Question: I have recently started using fragments have created a demo app which looks like this:

Clicking on each button switches between fragment 1, Fragment 2, and Fragment 3.
What I am trying to accomplish is to only have 1 instance of each Fragment and reuse that. (Please note that all the fragments are created and added dynamically). Currently I am doing this by creating a HashMap of fragment and placing each instance and grabbing it from there.
So my questions are:
Is there a better way of doing this:
By using FragmentManager's putFragment(...) method? 'putFragment (Bundle bundle, String key, Fragment fragment)' I can't figure out how to use it in my case. If anyone can give me an example of how to use this method.
Is it expensive to hold onto a reference of each fragment in my activity? Does this keep all the fragments alive? I am using soft reference to tackle this but I am not sure if this is the proper way of doing this. Please point me towards any alternative way of doing this or let me know if this is best way to accomplish this.
Thanks in advance.
Here is my code:
:
I am trying to reuse fragments from the back stack, trying to only add them if it does not exists in the back stack. The code below gives me the Illegal state exception after I navigate away from fragment one -> come back to it -> then try to press back button:
'''
10-28 13:21:40.255: ERROR/MessageQueue-JNI(3548): java.lang.IllegalStateException: Fragment already added: FragmentOne{423db570 #0 id=0x7f050006 fragOne}
public class MainActivity extends Activity implements View.OnClickListener {
private Button btnOne;
private Button btnTwo;
private Button btnThree;
/* Called when the activity is first created.
*/
@Override
public void onCreate(Bundle savedInstanceState) {
super.onCreate(savedInstanceState);
setContentView(R.layout.main);
initialize();
if(findViewById(R.id.fl) != null){
if(savedInstanceState != null)
return;
}
FragmentManager.enableDebugLogging(true);
updateView("fragOne");
}
private void initialize(){
btnOne = (Button) findViewById(R.id.button1);
btnTwo = (Button) findViewById(R.id.button2);
btnThree = (Button) findViewById(R.id.button3);
btnOne.setOnClickListener(this);
btnTwo.setOnClickListener(this);
btnThree.setOnClickListener(this);
fragHolder = new HashMap<String, SoftReference<Fragment>>();
}
private void updateView(String tag){
FragmentTransaction ft = getFragmentManager().beginTransaction();
Fragment frag = getFragmentManager().findFragmentByTag(tag);
boolean addToStack = true;
if(frag == null){
if(tag.equals("fragOne"))
frag = new FragmentOne();
else if(tag.equals("fragTwo"))
frag = new FragmentTwo();
else if(tag.equals("fragThree"))
frag = new FragmentThree();
}else{
//Don't add to back stack
addToStack = false;
}
ft.replace(R.id.fl, frag, tag);
if(addToStack)
ft.addToBackStack(null);
ft.commit();
}
@Override
public void onClick(View v) {
switch(v.getId()){
case R.id.button1:
updateView("fragOne");
break;
case R.id.button2:
updateView("fragTwo");
break;
case R.id.button3:
updateView("fragThree");
break;
}
}
}
'''
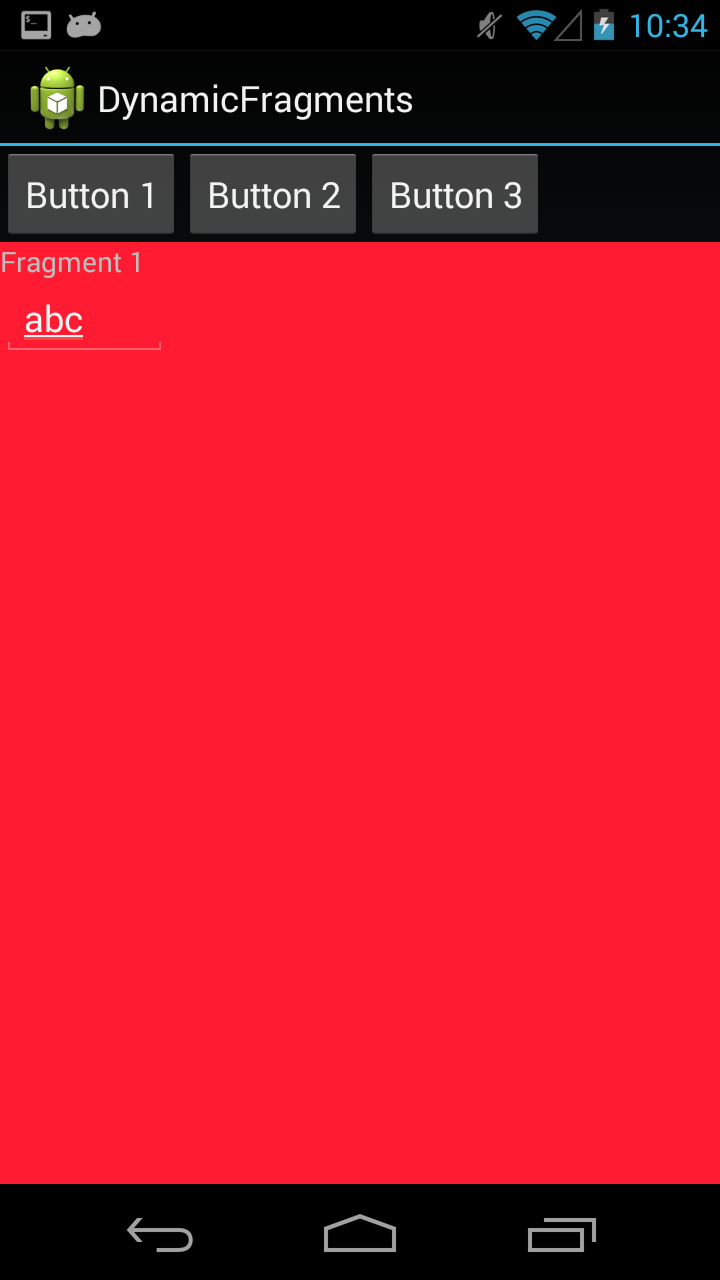
Answer: To demonstrate a 'FragmentTransaction', the following sample might be helpful to you.
First, you want to do all your initialization stuff in the 'onCreate()' of your activity, which you have right, but we'll make a few changes.
'''
public class MainActivity extends Activity implements View.OnClickListener {
private Button btnOne;
private Button btnTwo;
private Button btnThree;
/* Called when the activity is first created.*/
@Override
public void onCreate(Bundle savedInstanceState)
{
super.onCreate(savedInstanceState);
setContentView(R.layout.main);
initialize();
if(findViewById(R.id.fl) != null)
{
if(savedInstanceState != null)
{
FragmentTransaction trans = getFragmentManager().beginTransaction();
//This is where we add our first fragment
trans.add(R.id.fl, new FragmentOne());
trans.commit();
}
}
}
private void initialize()
{
btnOne = (Button) findViewById(R.id.button1);
btnTwo = (Button) findViewById(R.id.button2);
btnThree = (Button) findViewById(R.id.button3);
btnOne.setOnClickListener(this);
btnTwo.setOnClickListener(this);
btnThree.setOnClickListener(this);
}
public void onClick(View view)
{
//Here is where we'll actually transfer the fragments
FragmentTransaction trans = getFragmentManager().beginTransaction();
switch(v.getId()){
case R.id.button1:
trans.replace(R.id.fl, new FragmentOne());
trans.addToBackStack(null);
trans.commit();
break;
case R.id.button2:
trans.replace(R.id.fl, new FragmentTwo());
trans.addToBackStack(null);
trans.commit();
break;
case R.id.button3:
trans.replace(R.id.fl, new FragmentThree());
trans.addToBackStack(null);
trans.commit();
break;
}
}
'''
This will allow you to easily transition from one Fragment to the next.